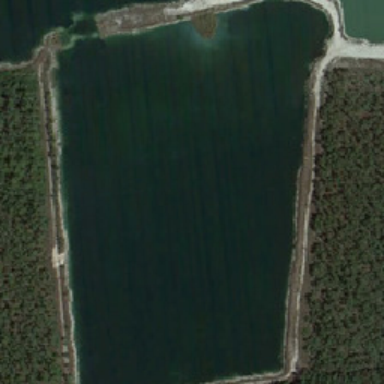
This trapezoidal pond has dark blue water and has a thick forest around it .